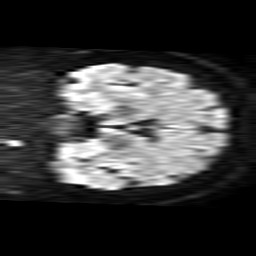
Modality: TRACE
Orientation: coronal
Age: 47
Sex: female
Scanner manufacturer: philips
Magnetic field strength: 1.5 T
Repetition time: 3.847 s
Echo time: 0.09719 s